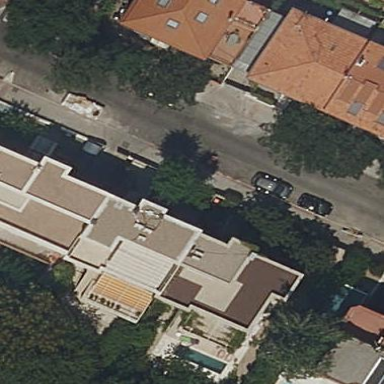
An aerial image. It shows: Terrace building.